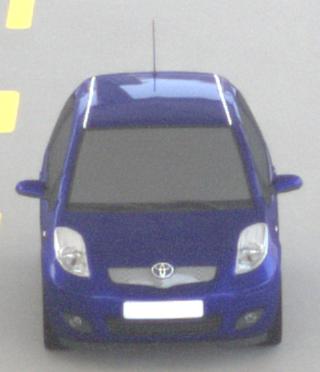
Make: Toyota
Model: Yaris 1.0
Detailed model: Yaris (XP13)
Model produced from: 2011/10
Model produced until: 2014/08
Doors: 3
Color: blue
Road condition: dry road
Daytime: morning or afternoon
Contrast: low contrast